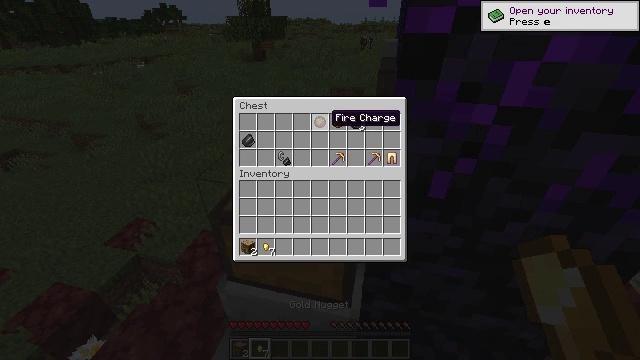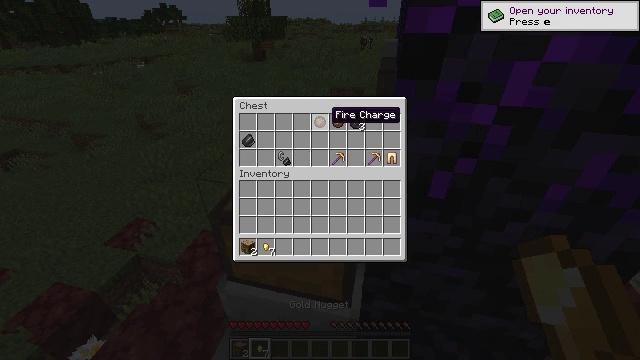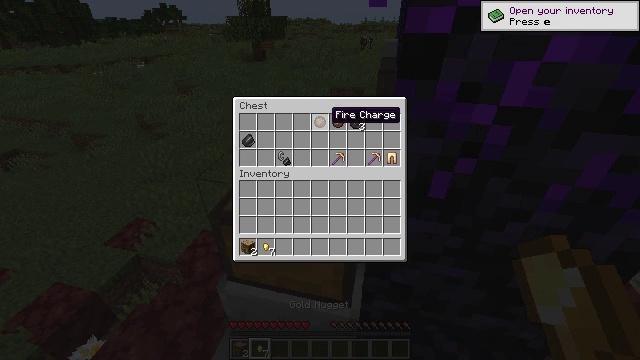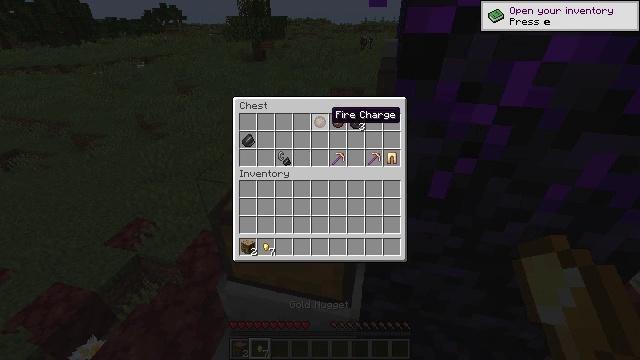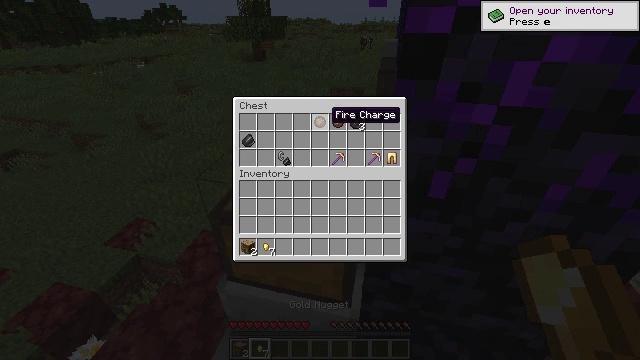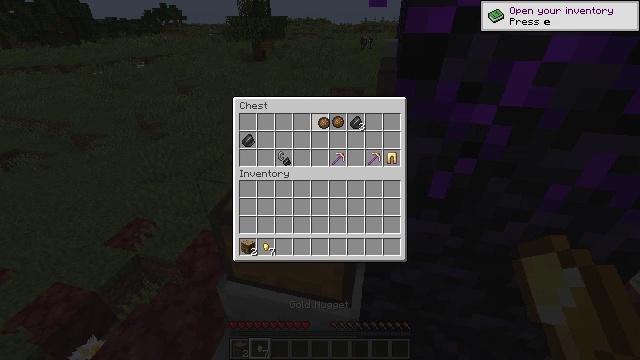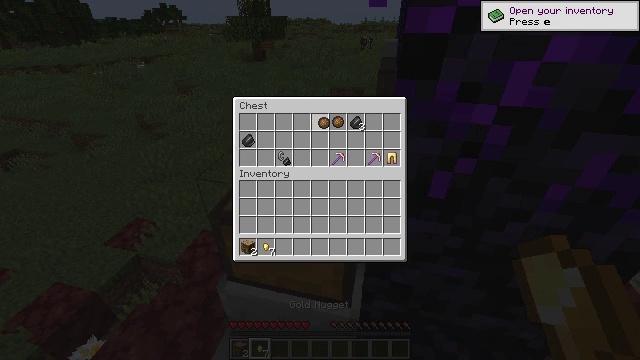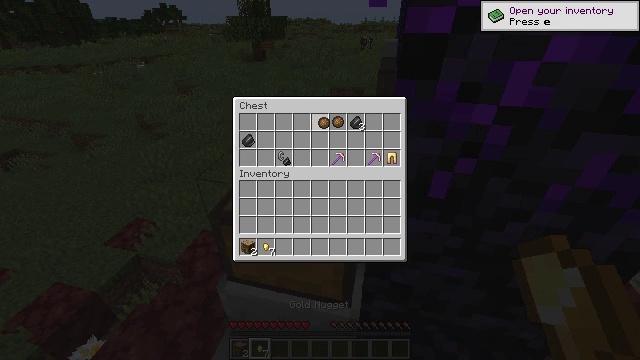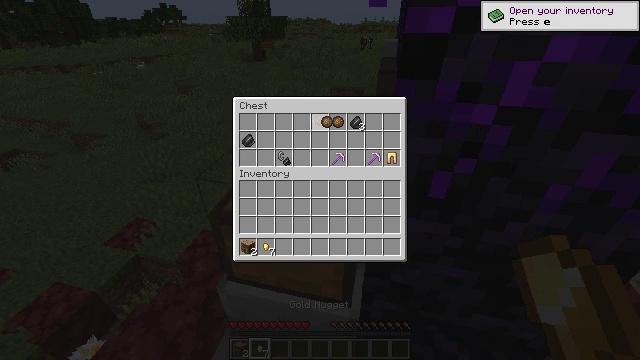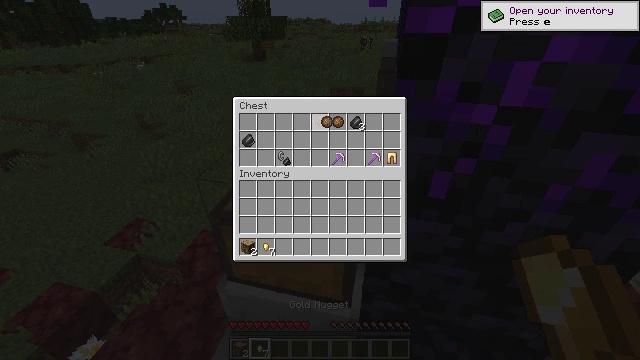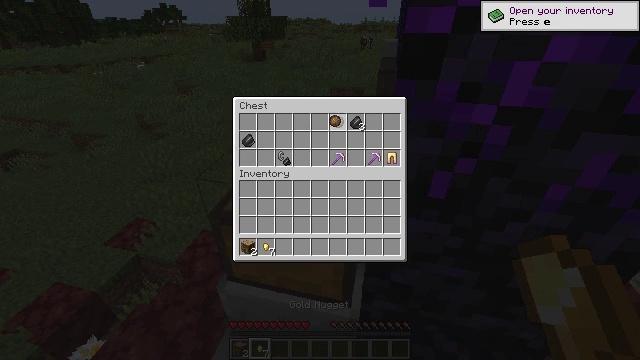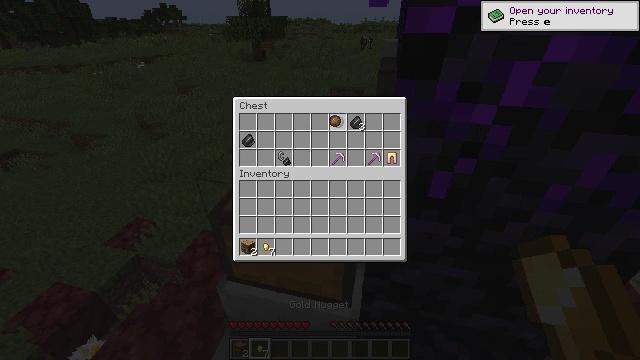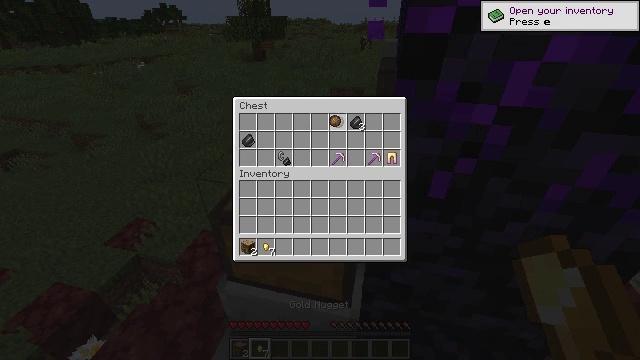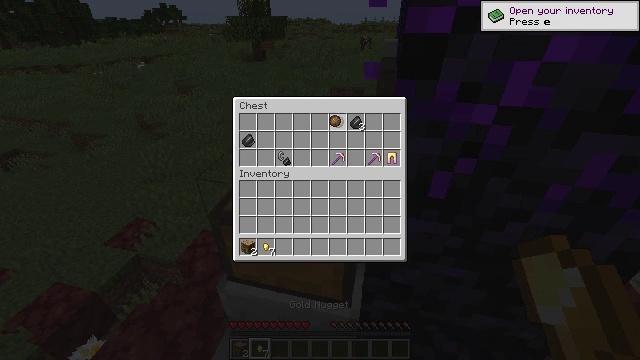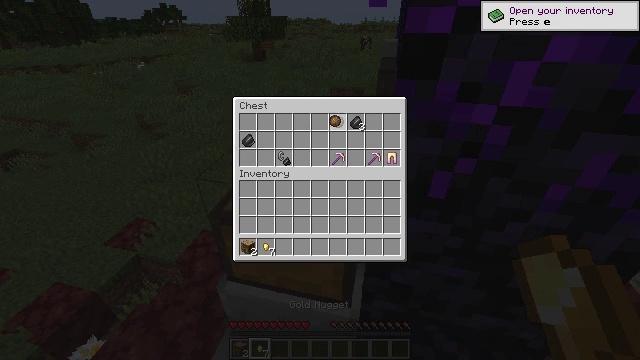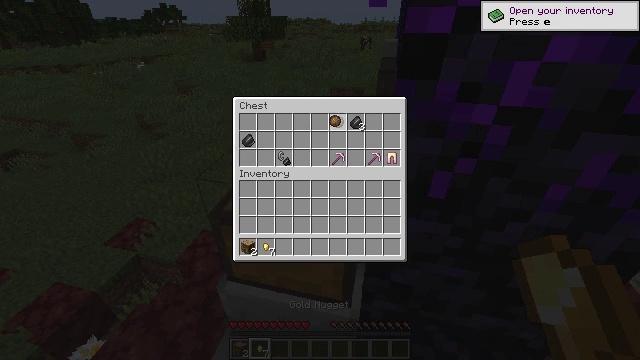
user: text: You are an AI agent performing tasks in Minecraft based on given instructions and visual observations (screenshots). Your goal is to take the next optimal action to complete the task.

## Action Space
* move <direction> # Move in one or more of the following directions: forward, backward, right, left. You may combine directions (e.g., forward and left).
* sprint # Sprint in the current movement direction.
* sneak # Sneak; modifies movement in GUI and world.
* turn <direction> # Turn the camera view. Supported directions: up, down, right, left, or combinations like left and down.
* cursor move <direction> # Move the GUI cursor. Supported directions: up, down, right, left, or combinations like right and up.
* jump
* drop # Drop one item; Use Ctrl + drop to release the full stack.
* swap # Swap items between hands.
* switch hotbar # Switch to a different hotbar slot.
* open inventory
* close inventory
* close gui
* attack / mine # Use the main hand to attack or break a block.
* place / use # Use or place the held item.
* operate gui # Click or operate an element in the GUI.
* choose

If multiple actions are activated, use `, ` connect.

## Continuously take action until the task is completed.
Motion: motion action
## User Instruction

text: Gather the magma block using a pickaxe.
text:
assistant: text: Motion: no_op
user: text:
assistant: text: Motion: no_op
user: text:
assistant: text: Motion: no_op
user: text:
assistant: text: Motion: no_op
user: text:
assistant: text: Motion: attack / mine
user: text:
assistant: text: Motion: attack / mine
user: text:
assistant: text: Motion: no_op
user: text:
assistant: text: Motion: no_op
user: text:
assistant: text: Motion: no_op
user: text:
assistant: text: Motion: turn right
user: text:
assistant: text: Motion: no_op
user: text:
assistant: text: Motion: no_op
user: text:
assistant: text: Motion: no_op
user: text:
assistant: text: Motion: no_op
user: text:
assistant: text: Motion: attack / mine
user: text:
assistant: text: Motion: attack / mine
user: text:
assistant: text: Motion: no_op
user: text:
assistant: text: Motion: attack / mine
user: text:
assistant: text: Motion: attack / mine
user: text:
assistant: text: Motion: attack / mine
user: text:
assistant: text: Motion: attack / mine
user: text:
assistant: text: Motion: turn left and down
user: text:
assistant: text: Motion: turn left and down
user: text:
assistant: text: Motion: turn left and down
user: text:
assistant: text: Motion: no_op
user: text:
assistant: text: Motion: no_op
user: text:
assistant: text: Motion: no_op
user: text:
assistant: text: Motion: no_op
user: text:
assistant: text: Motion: turn up
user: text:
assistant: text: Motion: no_op